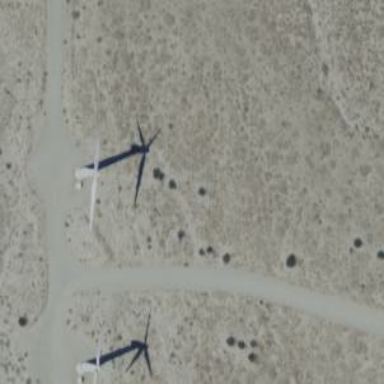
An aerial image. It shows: Wind power generator with horizontal axis wind turbine manufactured by Vestas.